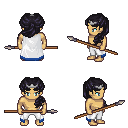
a pixel art fantasy rpg character, male body template, human, tanned skin, white trimmed cape, white pants, raven princess hairstyle, silver tiara, spear, four views (front, back, left, right), 2x2 character sprite sheet, small pixel art, hard edges, no anti-aliasing